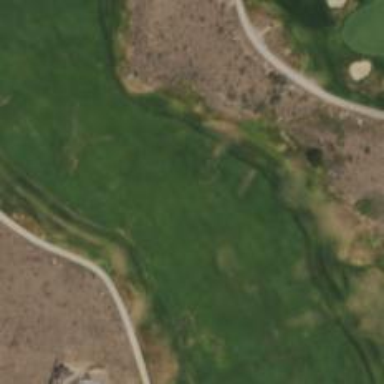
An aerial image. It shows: Golf hole.